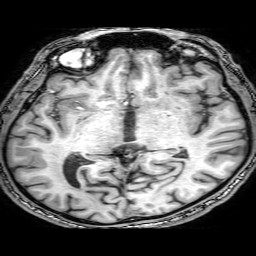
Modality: T1w
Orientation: coronal
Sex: male
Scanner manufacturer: philips
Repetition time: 0.008203 s
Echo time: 0.00379 s